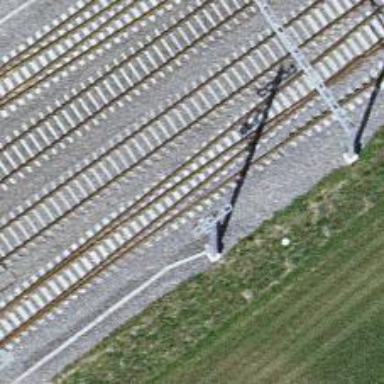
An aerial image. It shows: Railway siding for service.